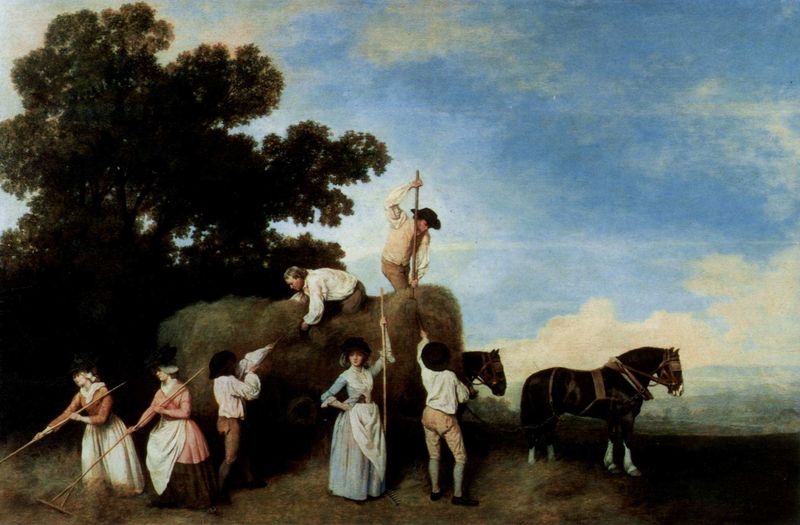
Titel: Beim Heumachen
Künstler: George Stubbs
Standort: London
Institution: Tate Gallery
Schlagwörter: baum, blau, dunkel, gemälde, himmel, mann, schatten, weiß, wolken, bäume, frauen, grün, landschaft, menschen, ocker, abend, braun, frau, hut, hüte, kleider, licht, männer, stroh, szene, ölbild, ausblick, gras, tiere, wiese, wolke, hemd, hose, stehen, öl, feld, horizont, natur, land, england, rosa, arbeit, bauern, genre, karren, kinder, pferd, pferde, fesseln, hellblau, sattel, schürze, sommer, stab, acker, ernte, feldarbeit, heu, heuernte, sammeln, schürzen, berge, kutsche, akcer, arbeiter, figuren, wagen, ölgemälde, querformat, kopftuch, baumkrone, bauer, haken, himmle, feldarbeiter, knechte, geschirr, stöcke, leinwand, hüfte, eiche, wolkne, rappen, gespann, hirten, gaul, stechen, helfen, heuschober, heuwagen, mägde, unschuld, heuballen, schober, helfer, rechen, kaltblüter, ackergaul, erntehelfer, gabeln, gäule, heumachen, kelider, harken, hake, abendstunden, 1880, ausblikc, #horizoint